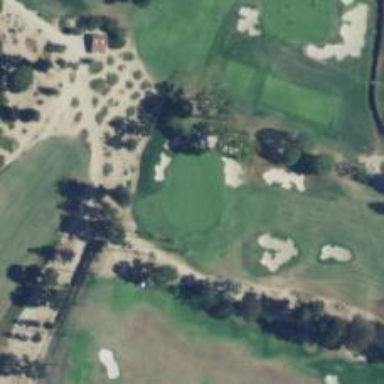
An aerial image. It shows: View of golf hole.